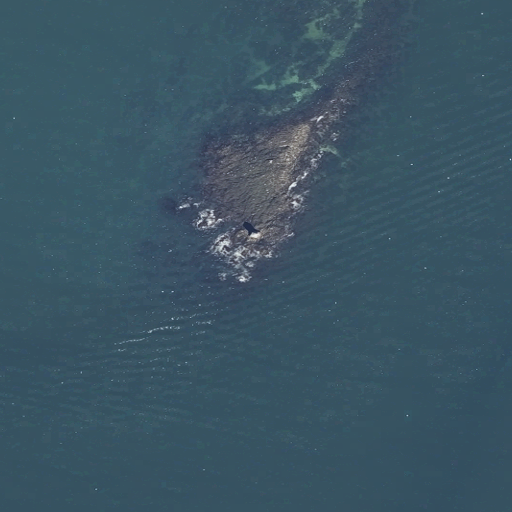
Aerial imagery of bar in Maine named Fiddlers Ledge containing only open water